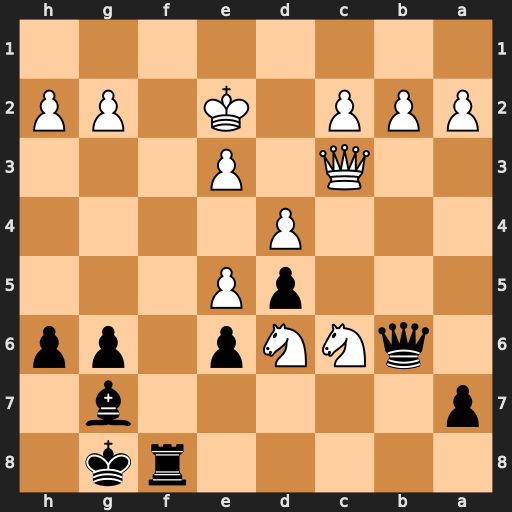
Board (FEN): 5rk1/p5b1/1qNNp1pp/3pP3/3P4/2Q1P3/PPP1K1PP/8
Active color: b
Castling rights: -
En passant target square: -
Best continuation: Qa6+ Qd3 Qxc6